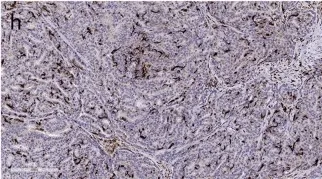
Scattered tumor cells express p63 (h).
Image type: pathology (immunostaining)